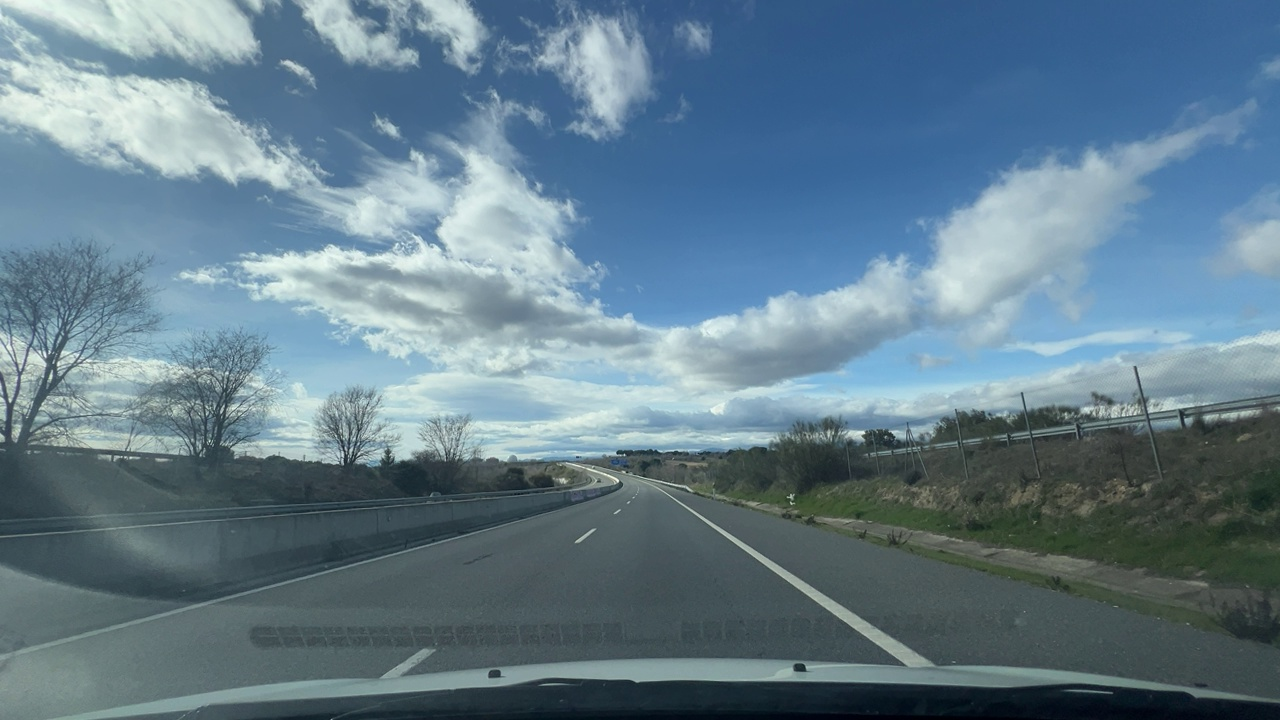
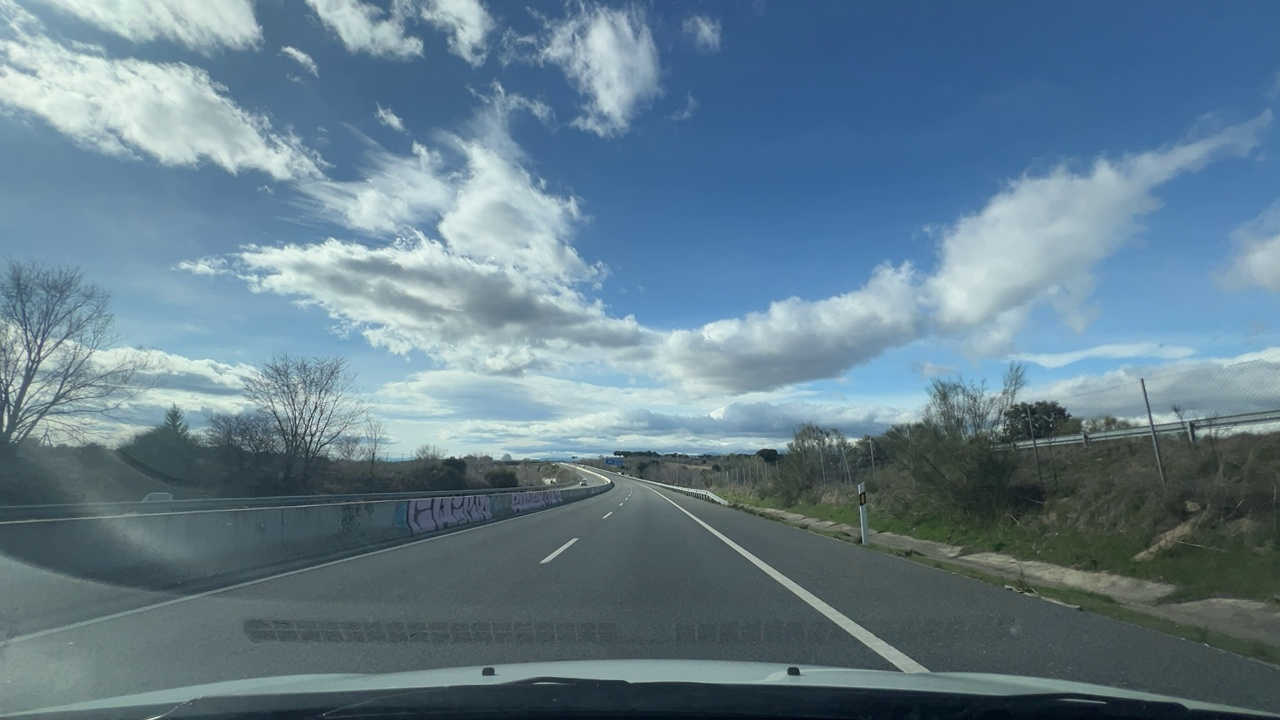
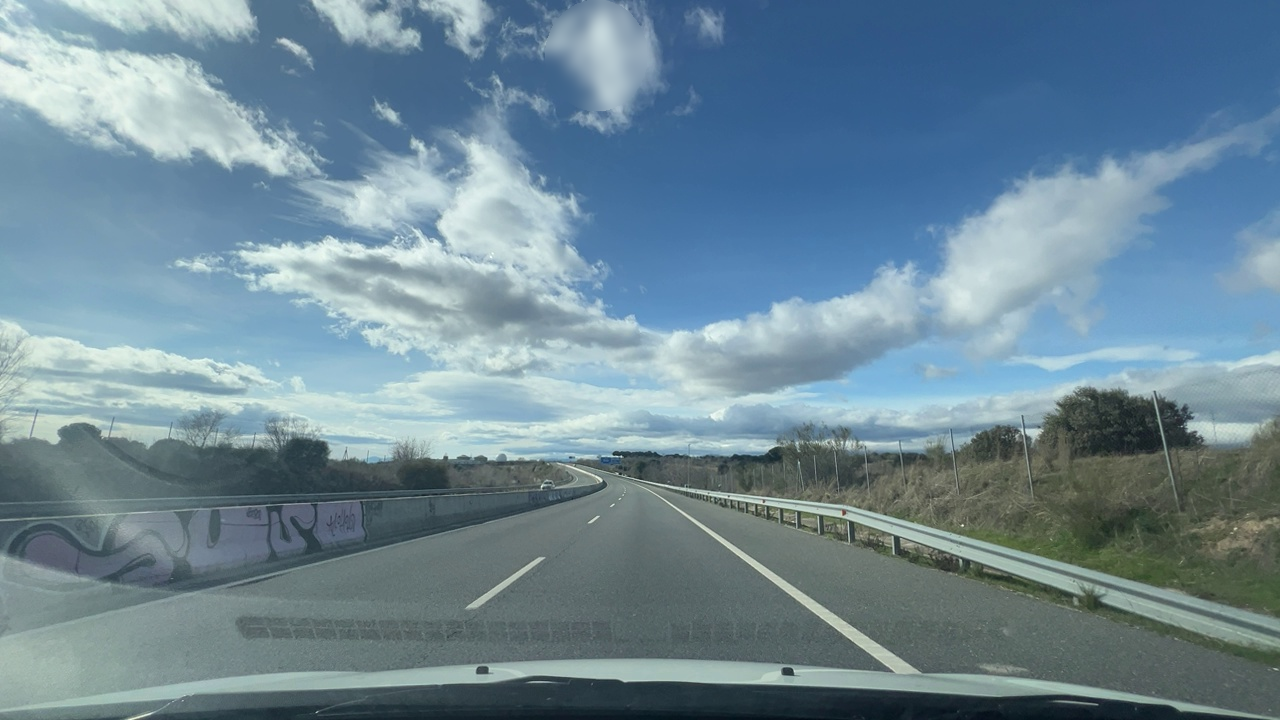
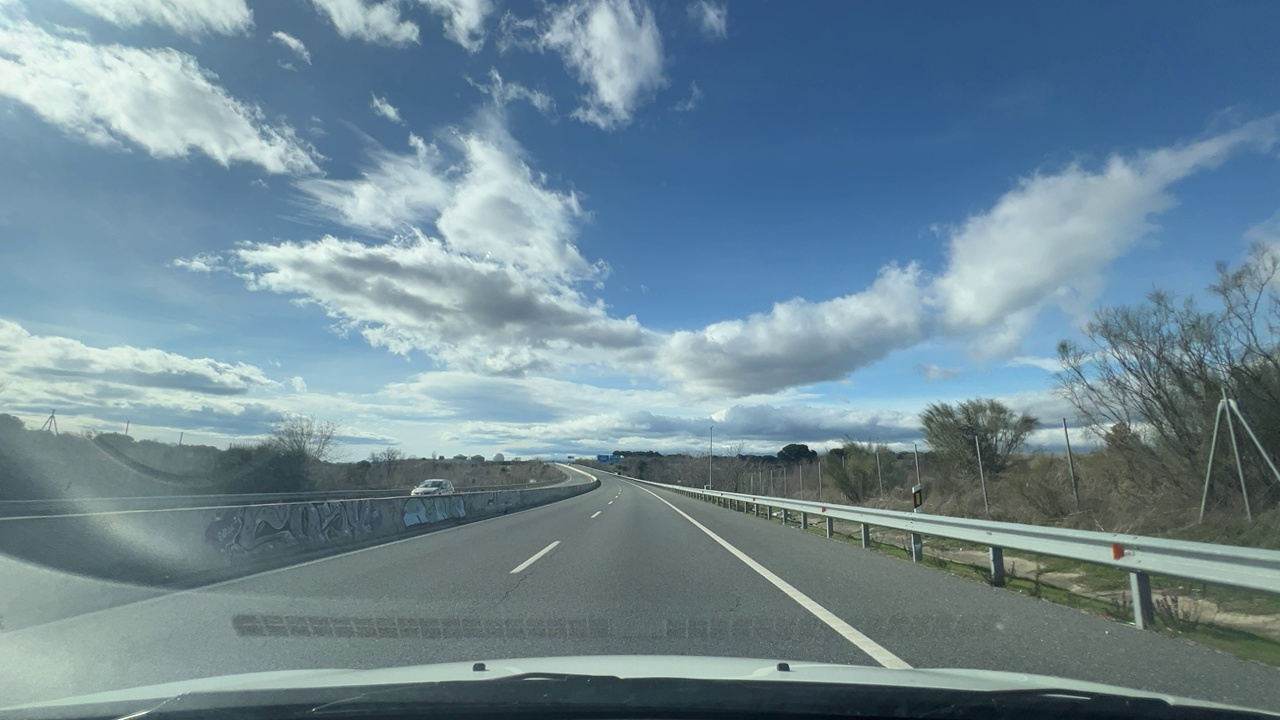
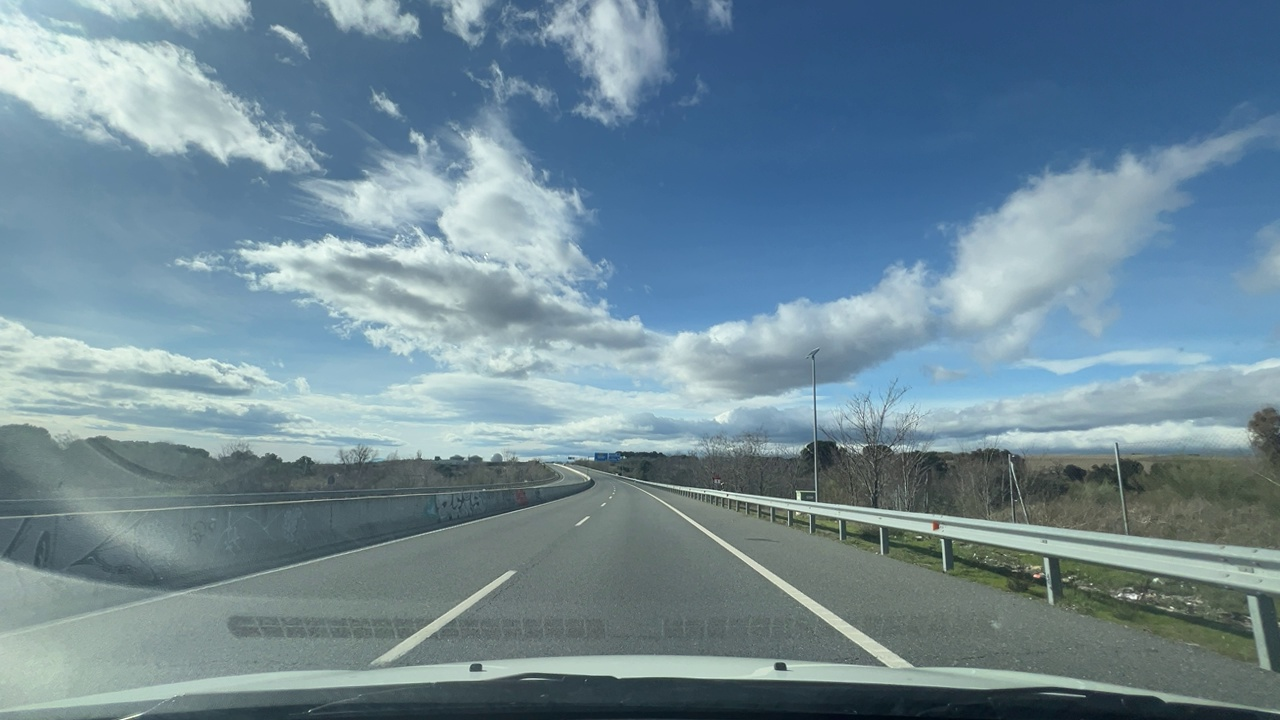
Situation: empty
Question: Is there any crossing object in the ego lane ahead?
Answer: No
Reasoning: There are no objects or pedestrians in the ego lane ahead

Situation: empty
Question: Are stopped vehicles present on the right adjacent side of the ego lane?
Answer: No
Reasoning: no, the ego vehicle is currently inside a multiple lane highway without parking spots

Situation: empty
Question: Are stopped vehicles present on the left adjacent side of the ego lane?
Answer: No
Reasoning: There are no vehicles on the let side of the ego lane

Situation: empty
Question: Are vehicles parked parallel or perpendicular to the roadway near the ego lane?
Answer: No
Reasoning: There are no parked cars near the ego lane